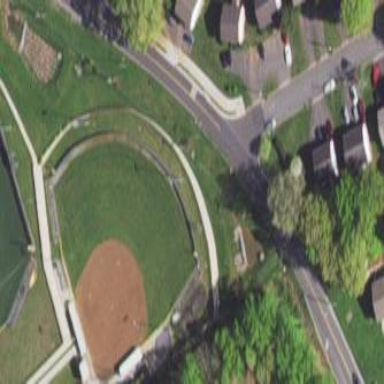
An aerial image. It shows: Baseball pitch for leisure land activities.